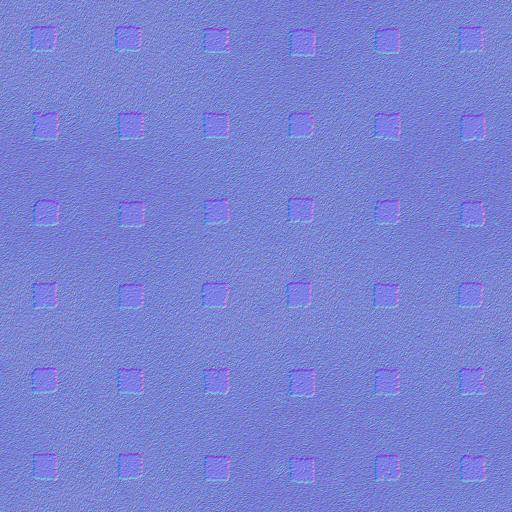
blue carpet pattern white